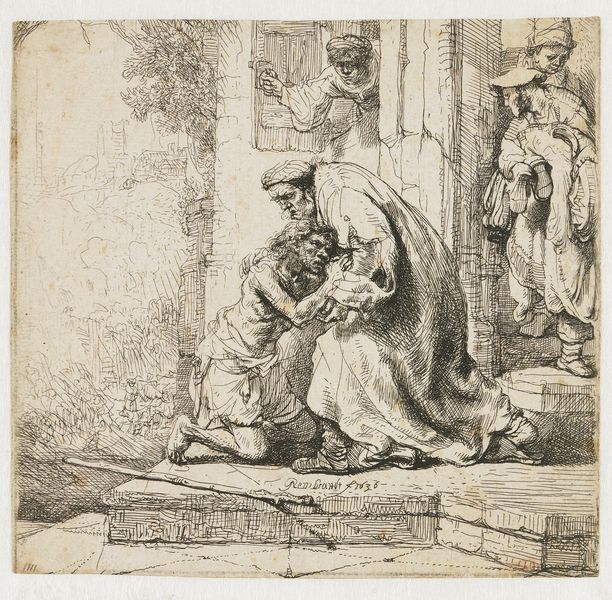
Titel: De thuiskomst van de verloren zoon
Künstler: Rembrandt Harmensz. van Rijn
Standort: Amsterdam
Institution: Rijksmuseum
Schlagwörter: arch, church, embrace, hat, men, people, robes, stairs, steps, white, window, black, gray, grey, hair, old, robe, wall, woman, looking, wood, sad, man, naked, tree, building, house, peasant, horizon, baroque, entrance, drawing, paper, black and white, look, cap, coat, hats, line, sketch, saint, lean, leaning, step, door, city, beggar, cloak, clothes, leaves, ink, jesus, art, signature, shoes, pencil, medieval, cloth, sandals, cane, christ, figure, charcoal, dutch, rich, clothing, begging, bible, doorway, father, kneeling, stick, biblical, poor, lion, staff, dagger, beg, help, plead, zeichnung, vines, knee, knife, christus, servants, european, kneel, incomplete, knees, hug, crying, shutter, stab, mans, radierung, rembrandt, rembrand, tavern, signed, be, mercy, 15th century, homeless, greeting, comfort, tusche, sheath, huge, bettler, cry, line art, pity, sorry, 1600s, begger, tuschezeichnung, peering, in the front door, doorstep, indigent, pauper, vbible, prodigal son, onbeggar, crosshatched, heilung